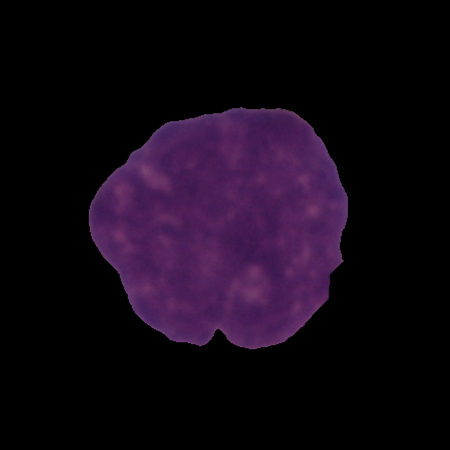
Label: cancer